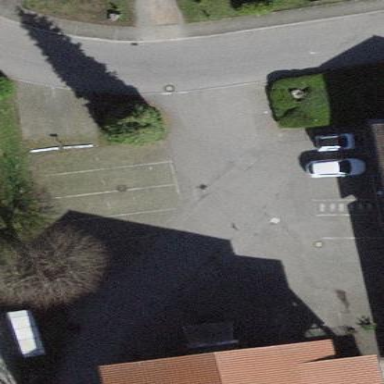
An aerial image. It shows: Parking area with surface.